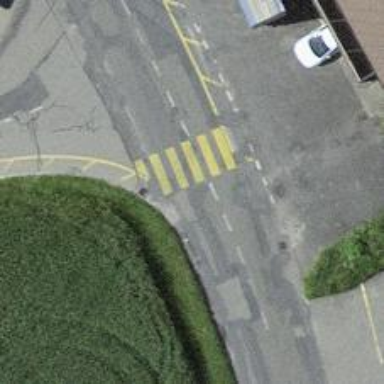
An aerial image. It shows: Zebra crossing on the road.